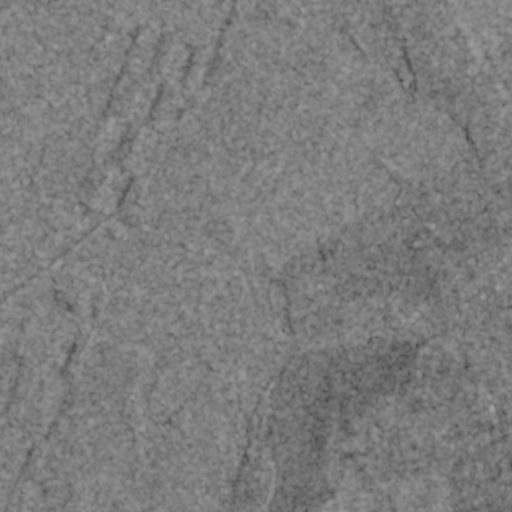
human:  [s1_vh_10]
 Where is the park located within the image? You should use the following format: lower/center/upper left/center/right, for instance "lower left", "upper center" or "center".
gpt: The park is located in the lower right of the image.
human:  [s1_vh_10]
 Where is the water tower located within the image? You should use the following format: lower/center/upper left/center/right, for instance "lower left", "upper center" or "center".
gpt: The water tower is located in the lower right of the image.
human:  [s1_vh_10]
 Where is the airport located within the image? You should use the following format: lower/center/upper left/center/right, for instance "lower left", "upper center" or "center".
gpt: There is no airport in the image.

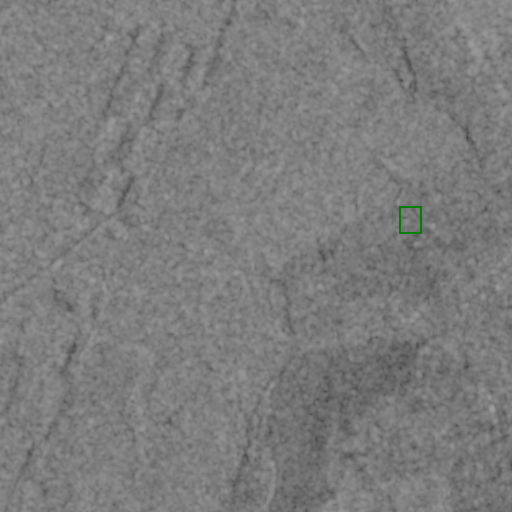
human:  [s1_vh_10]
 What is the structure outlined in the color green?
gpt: The structure outlined in green is a park.
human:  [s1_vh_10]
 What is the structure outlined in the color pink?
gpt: There is no pink outline.